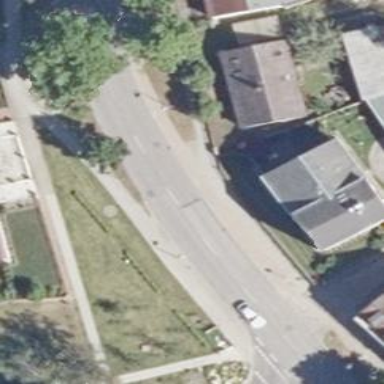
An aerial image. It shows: Primary road with asphalt surface and left sidewalk. There is cycle track on the left side as well.